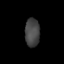
Tissue: lung
Cell type: Epithelial cells
Senescence score: 0.5898
Nuclear area (px): 411
Mean DAPI intensity: 68.788